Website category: sports
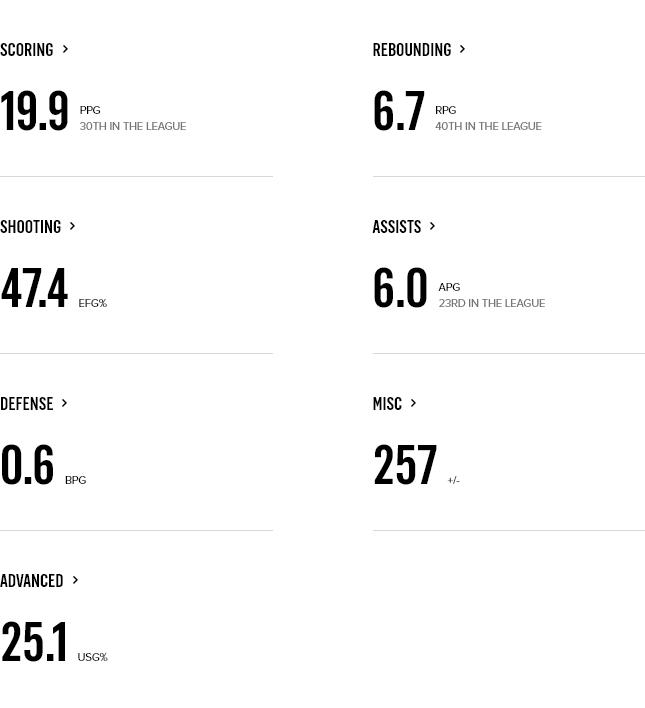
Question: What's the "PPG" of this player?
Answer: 19.9

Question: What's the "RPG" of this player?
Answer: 6.7

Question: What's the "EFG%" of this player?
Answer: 47.4

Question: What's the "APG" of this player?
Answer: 6.0

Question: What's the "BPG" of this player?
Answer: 0.6

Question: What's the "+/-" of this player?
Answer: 257

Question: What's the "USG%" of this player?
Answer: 25.1

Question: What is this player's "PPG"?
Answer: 19.9

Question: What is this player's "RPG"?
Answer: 6.7

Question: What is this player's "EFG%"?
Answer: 47.4

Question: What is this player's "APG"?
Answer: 6.0

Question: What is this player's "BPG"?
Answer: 0.6

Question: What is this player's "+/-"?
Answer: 257

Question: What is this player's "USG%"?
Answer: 25.1

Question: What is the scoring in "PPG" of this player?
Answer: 19.9

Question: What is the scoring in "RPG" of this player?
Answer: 6.7

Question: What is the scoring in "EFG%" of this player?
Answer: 47.4

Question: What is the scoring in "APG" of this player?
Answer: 6.0

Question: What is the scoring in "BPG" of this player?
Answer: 0.6

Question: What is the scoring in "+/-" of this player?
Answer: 257

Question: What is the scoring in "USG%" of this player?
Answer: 25.1

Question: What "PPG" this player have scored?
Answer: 19.9

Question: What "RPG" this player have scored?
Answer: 6.7

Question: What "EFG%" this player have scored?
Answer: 47.4

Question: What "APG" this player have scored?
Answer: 6.0

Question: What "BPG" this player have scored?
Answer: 0.6

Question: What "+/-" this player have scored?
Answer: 257

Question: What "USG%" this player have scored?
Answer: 25.1

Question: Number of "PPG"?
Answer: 19.9

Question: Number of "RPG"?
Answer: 6.7

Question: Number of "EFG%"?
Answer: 47.4

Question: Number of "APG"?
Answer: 6.0

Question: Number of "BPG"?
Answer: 0.6

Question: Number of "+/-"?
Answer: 257

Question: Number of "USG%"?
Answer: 25.1

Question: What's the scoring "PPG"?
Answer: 19.9

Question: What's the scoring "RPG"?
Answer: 6.7

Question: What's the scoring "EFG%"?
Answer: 47.4

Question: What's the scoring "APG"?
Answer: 6.0

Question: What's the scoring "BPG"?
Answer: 0.6

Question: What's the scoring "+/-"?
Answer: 257

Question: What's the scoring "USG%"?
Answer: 25.1